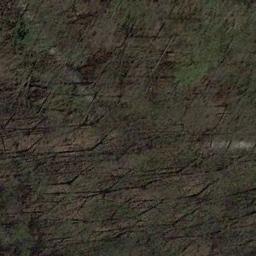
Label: forest